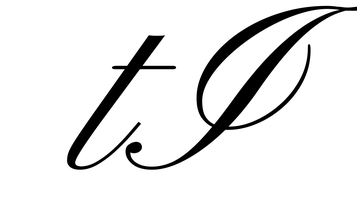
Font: PinyonScript-Regular